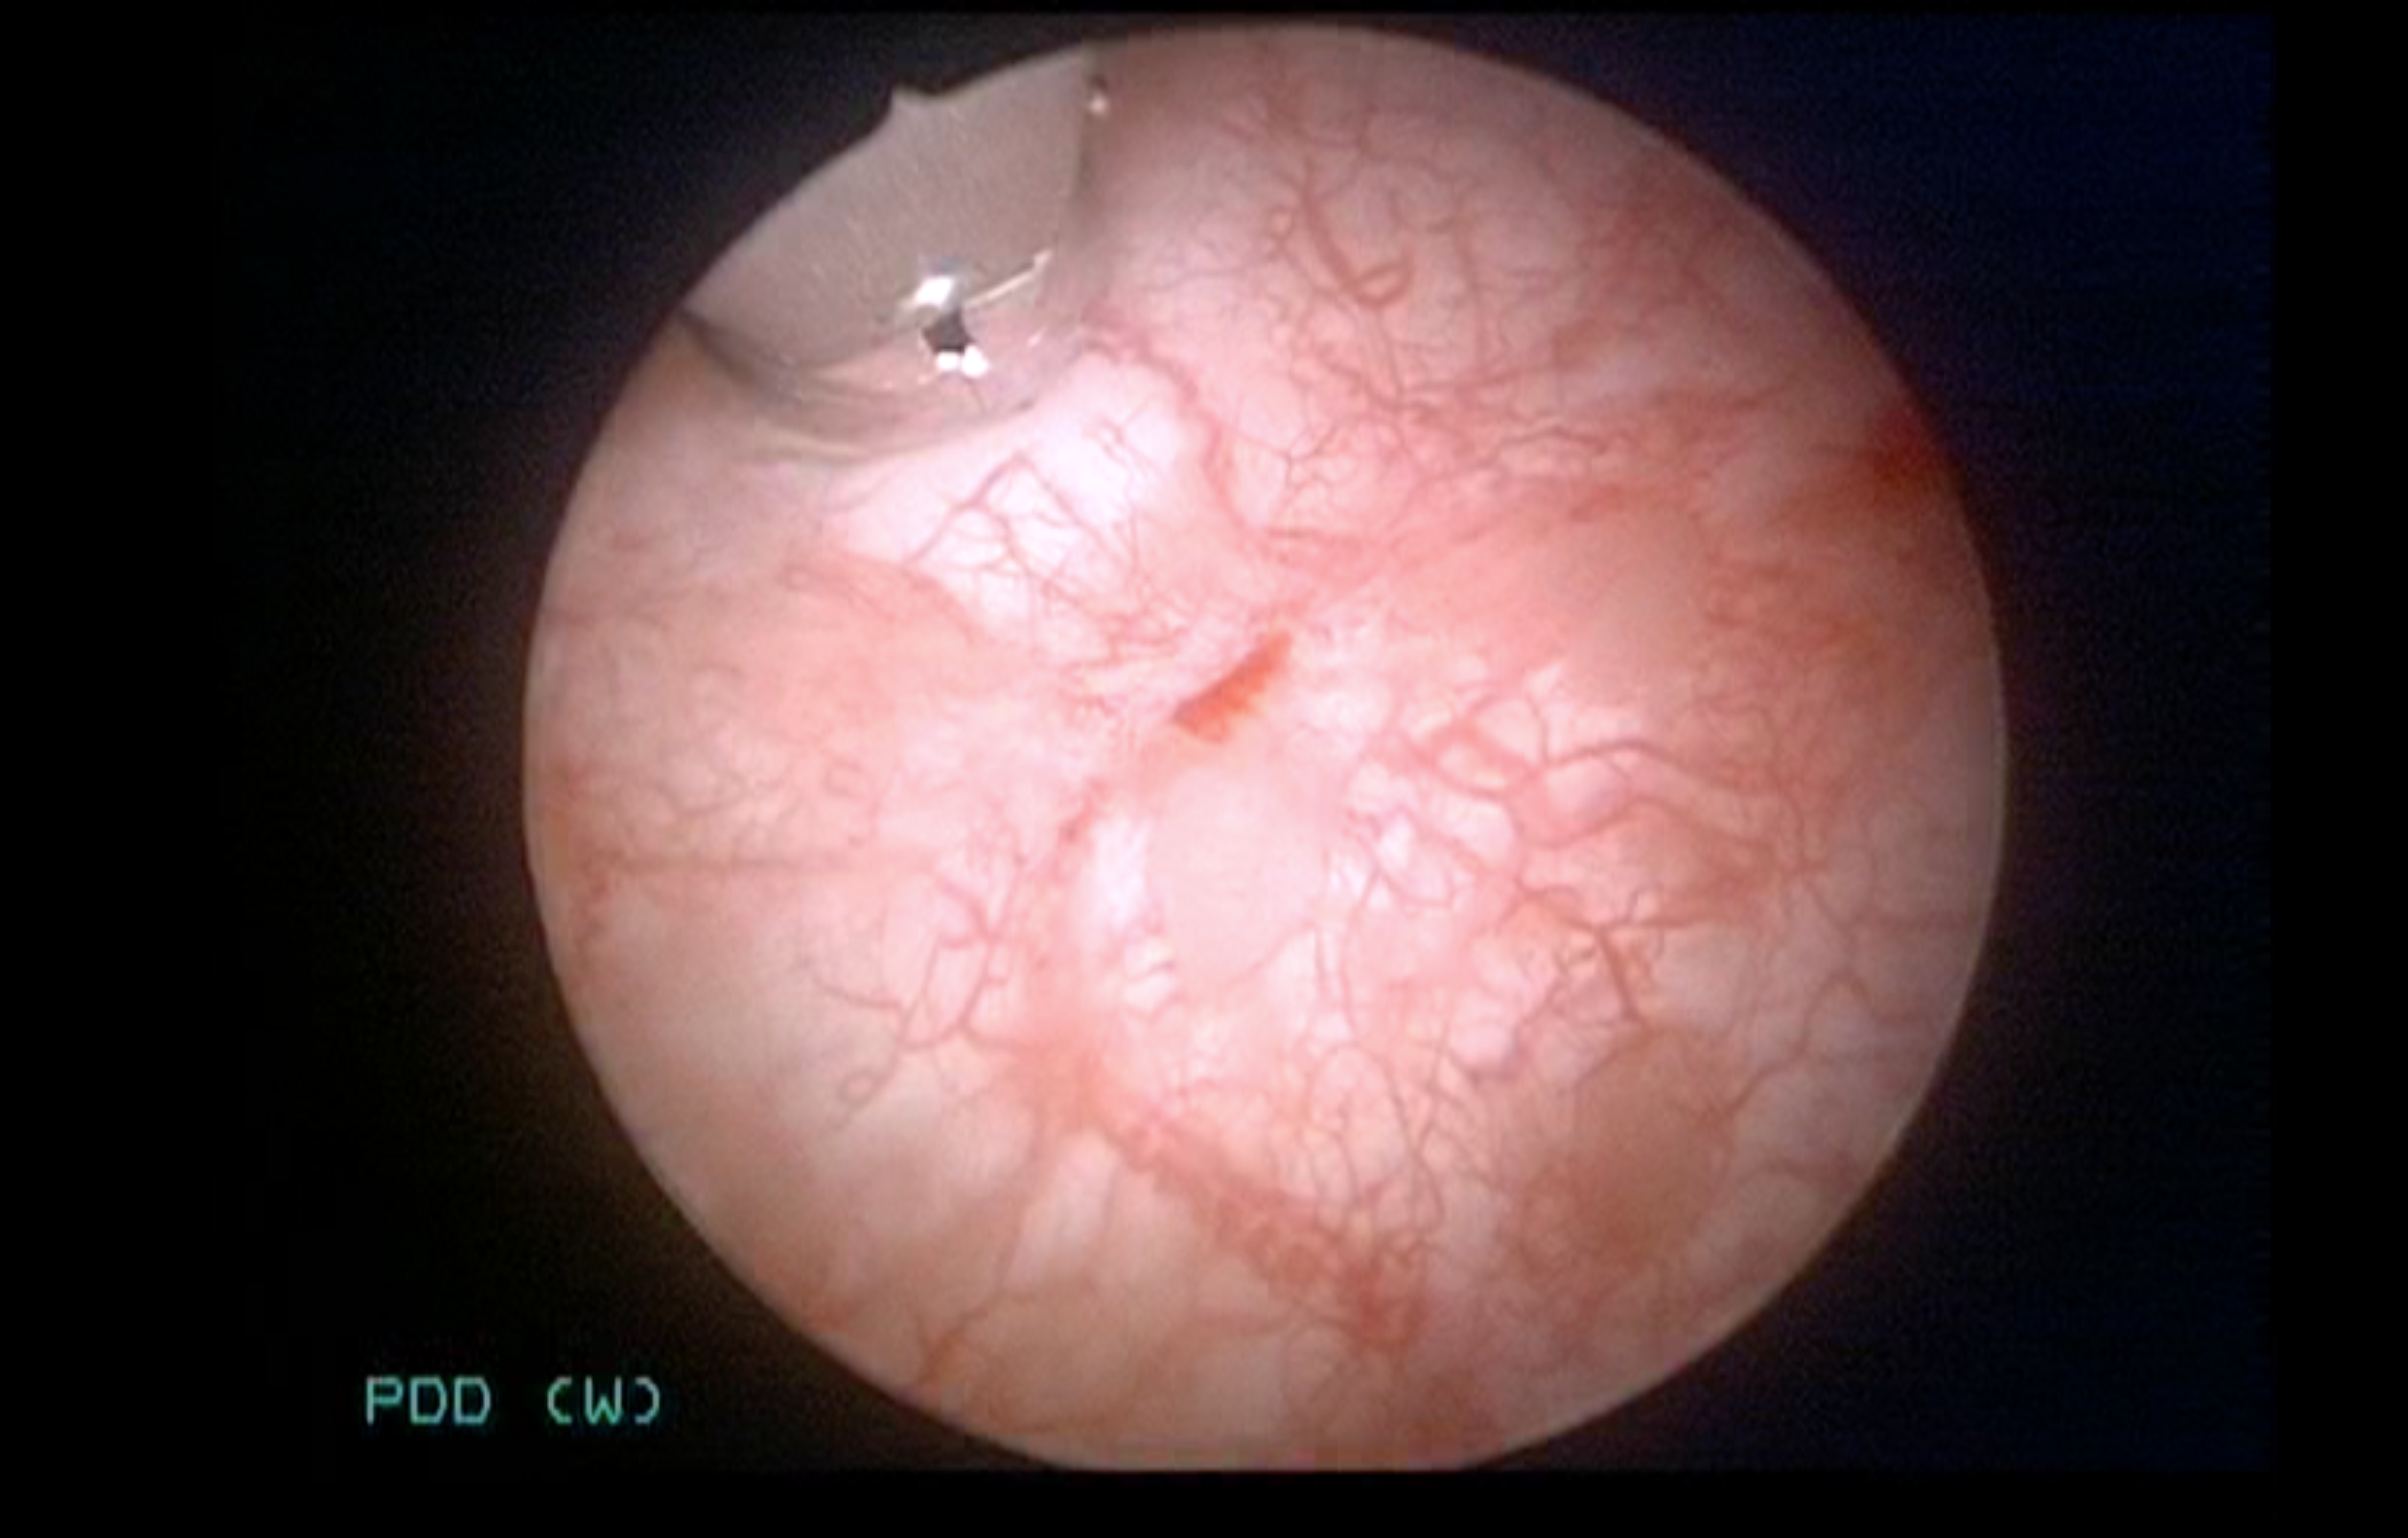
Modality: WLC
Class: Malignant
Subclass: HighGradePapillary
Lesion: L1
Stage: Ta
Morphology: Papillary
Bladder cancer association: Yes